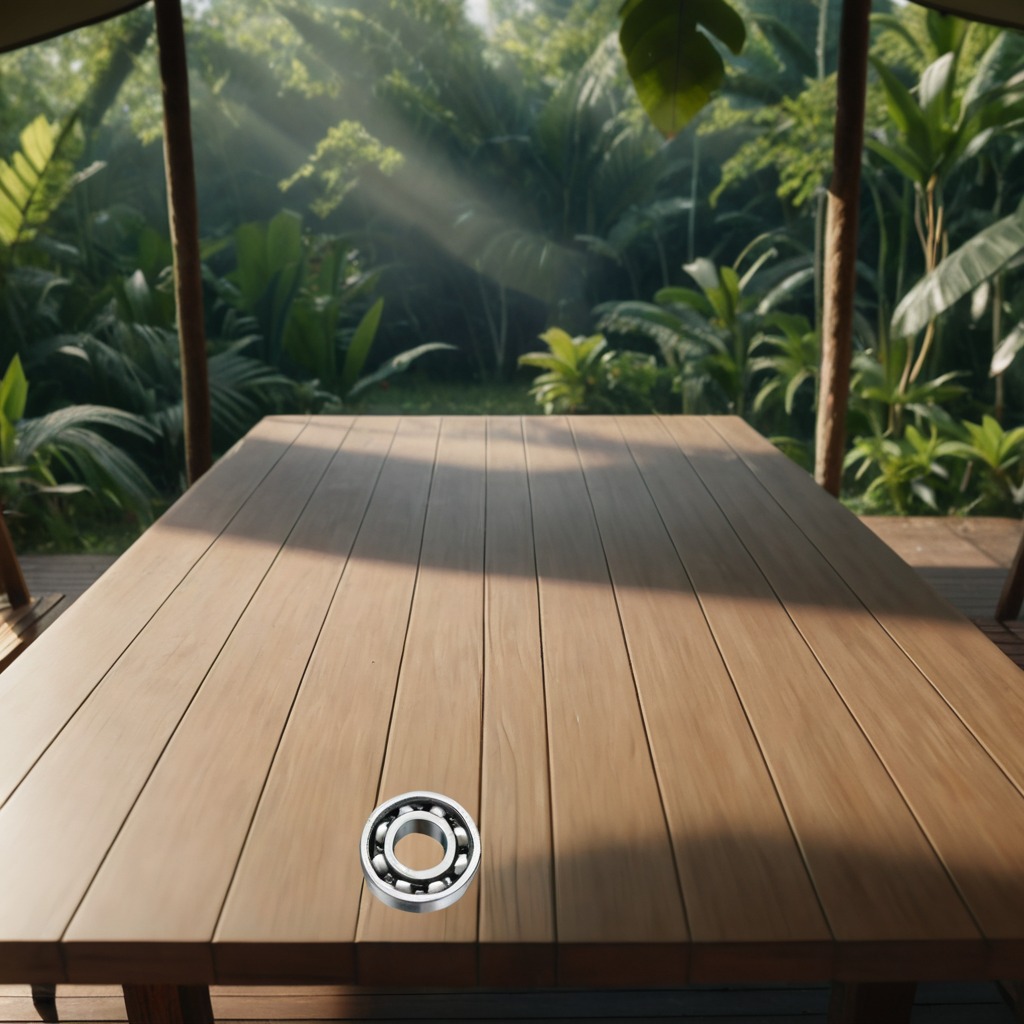
A metal ball bearing is lying on a wooden table inside a jungle field workshop tent.